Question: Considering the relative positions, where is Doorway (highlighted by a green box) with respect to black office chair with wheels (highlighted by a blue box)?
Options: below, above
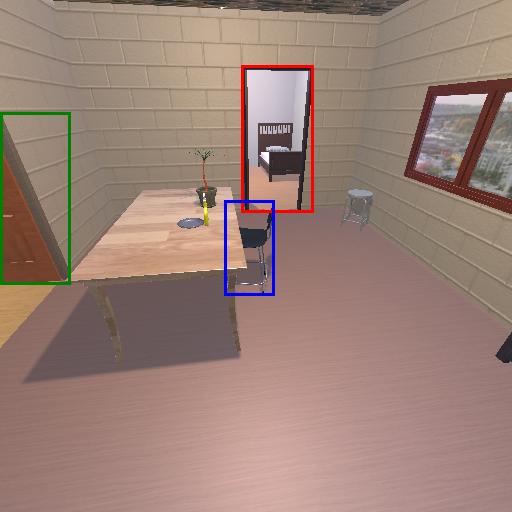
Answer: below